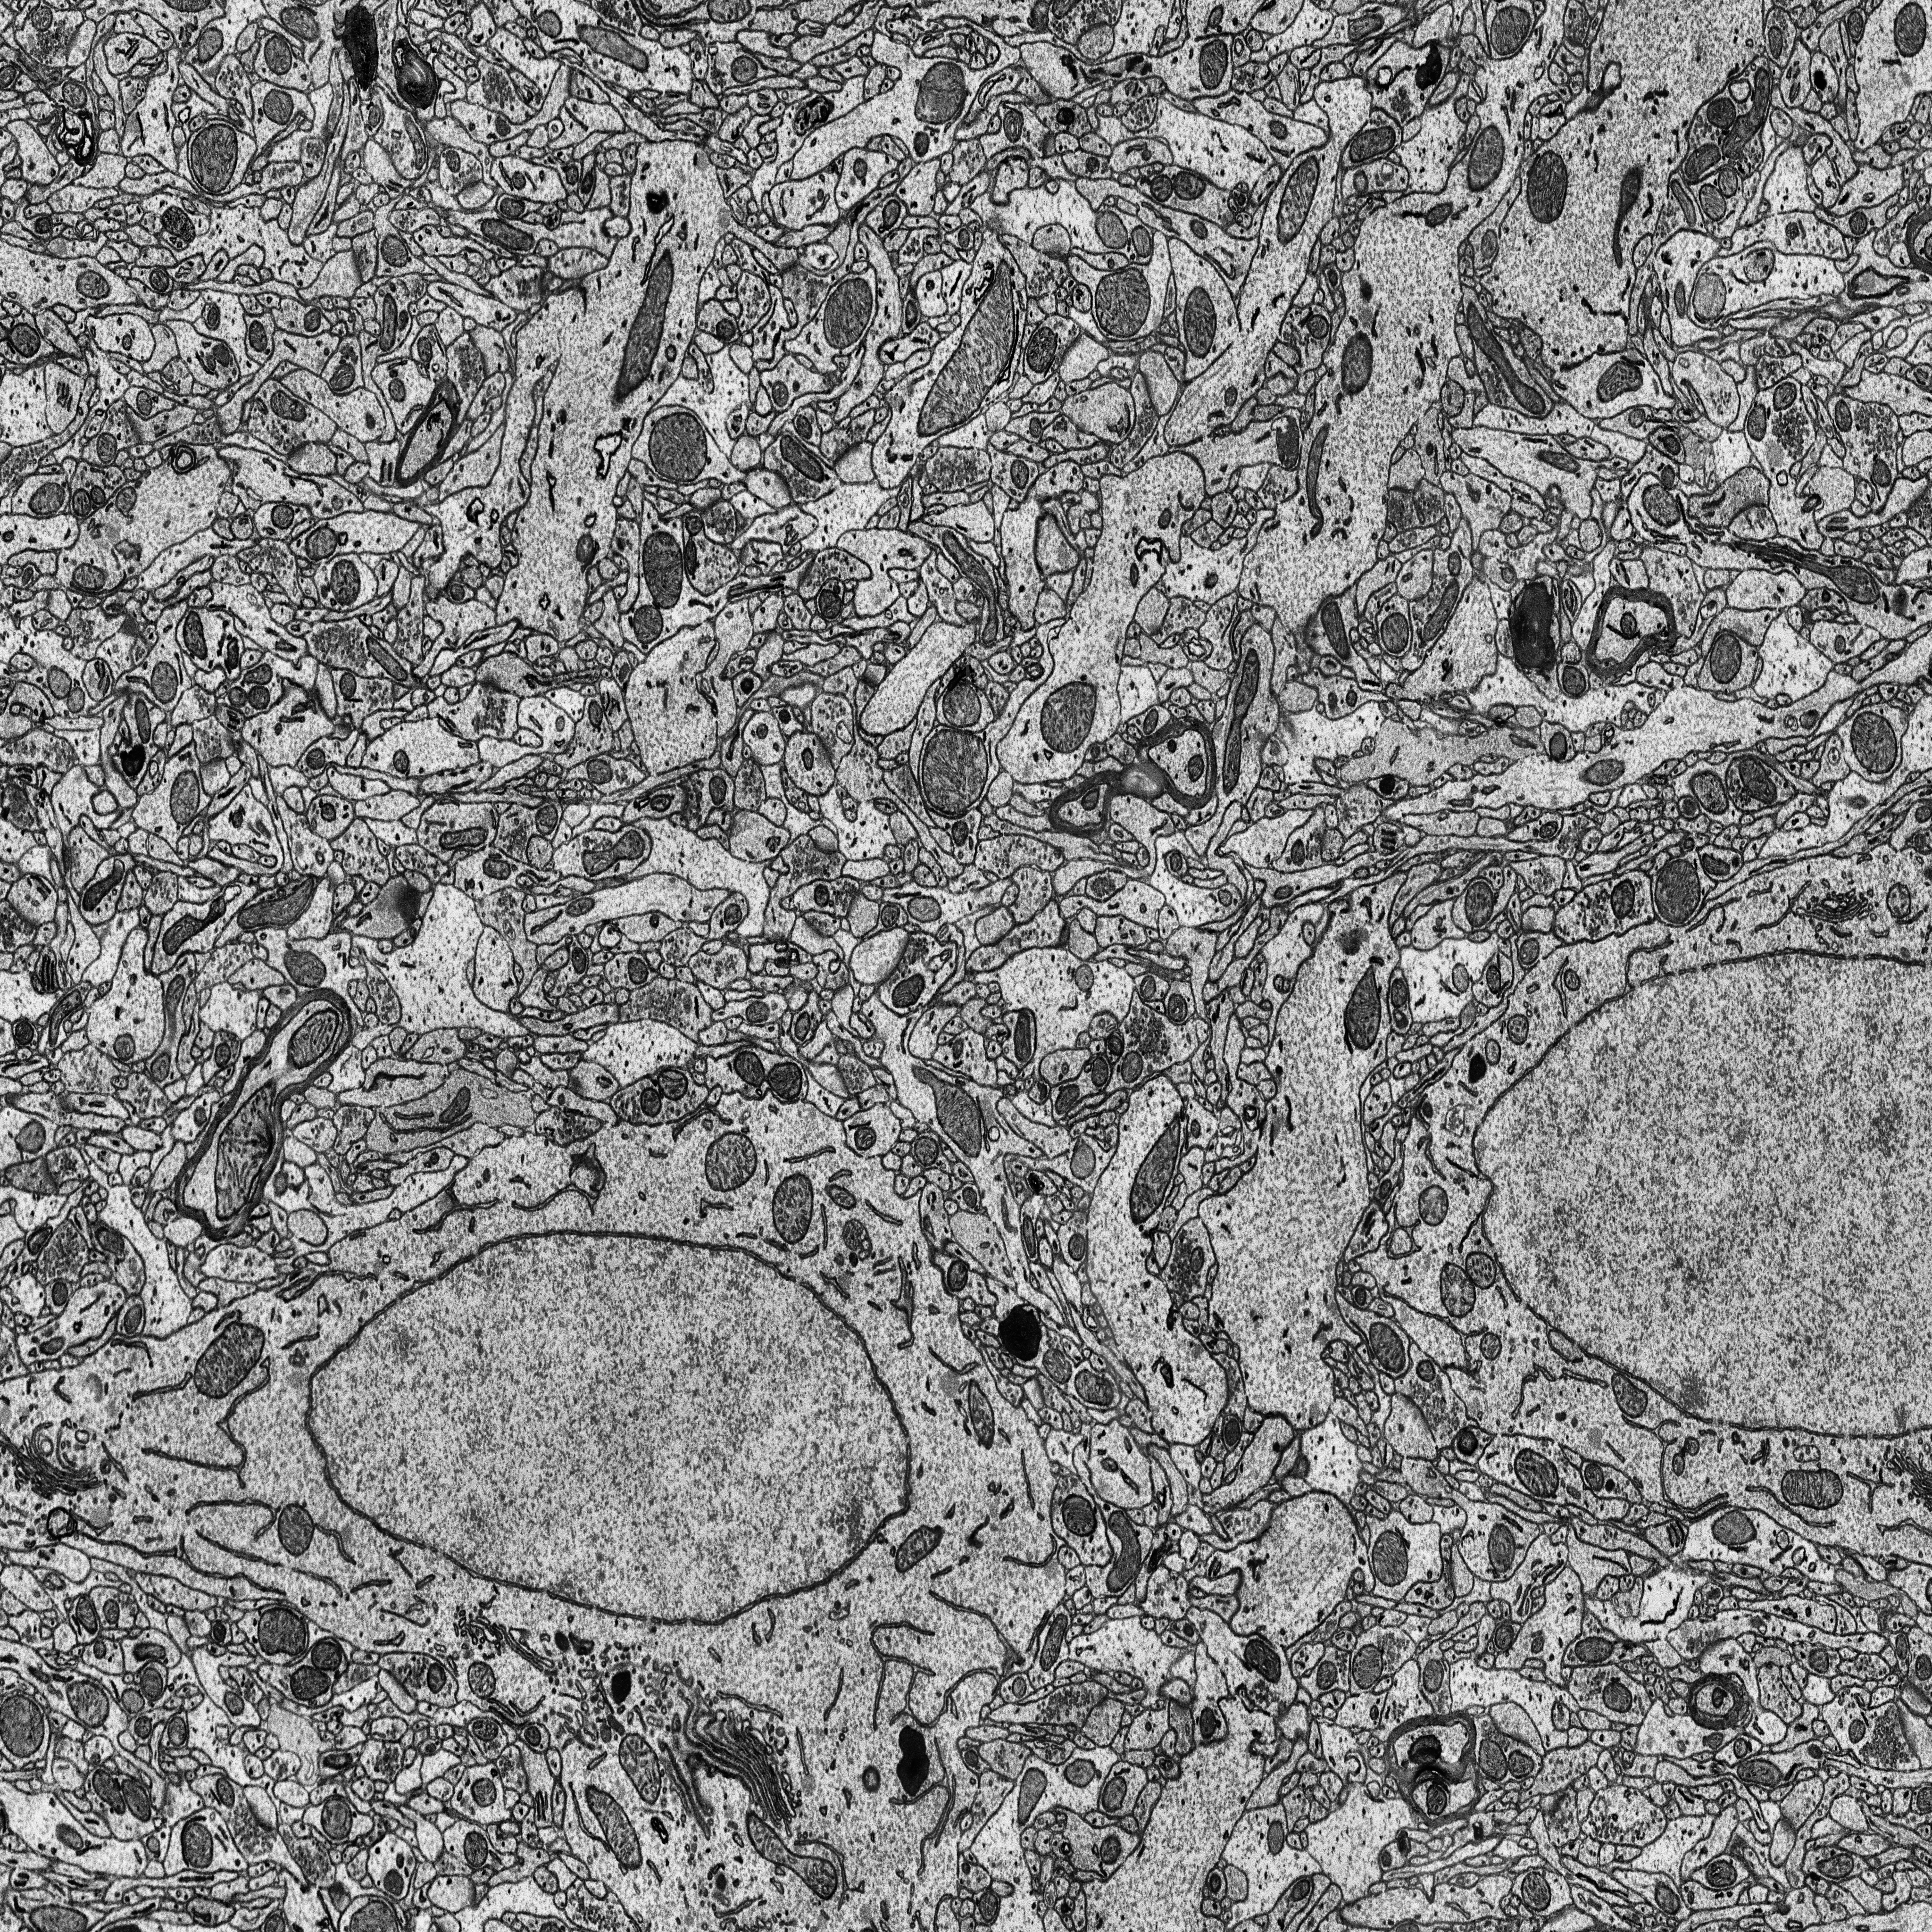
Electron microscopy slice of rat cortex tissue
Slice depth (z): 231
Mitochondria instances in slice: 389